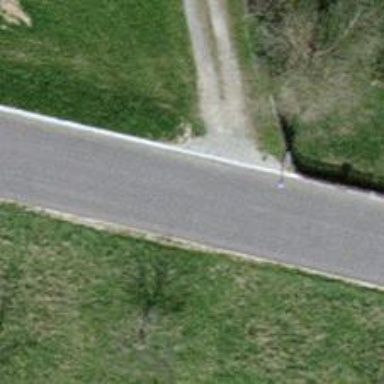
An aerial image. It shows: Unclassified road with asphalt surface.